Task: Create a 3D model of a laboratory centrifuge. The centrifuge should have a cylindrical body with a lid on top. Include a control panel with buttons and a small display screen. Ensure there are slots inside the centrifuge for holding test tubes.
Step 59:
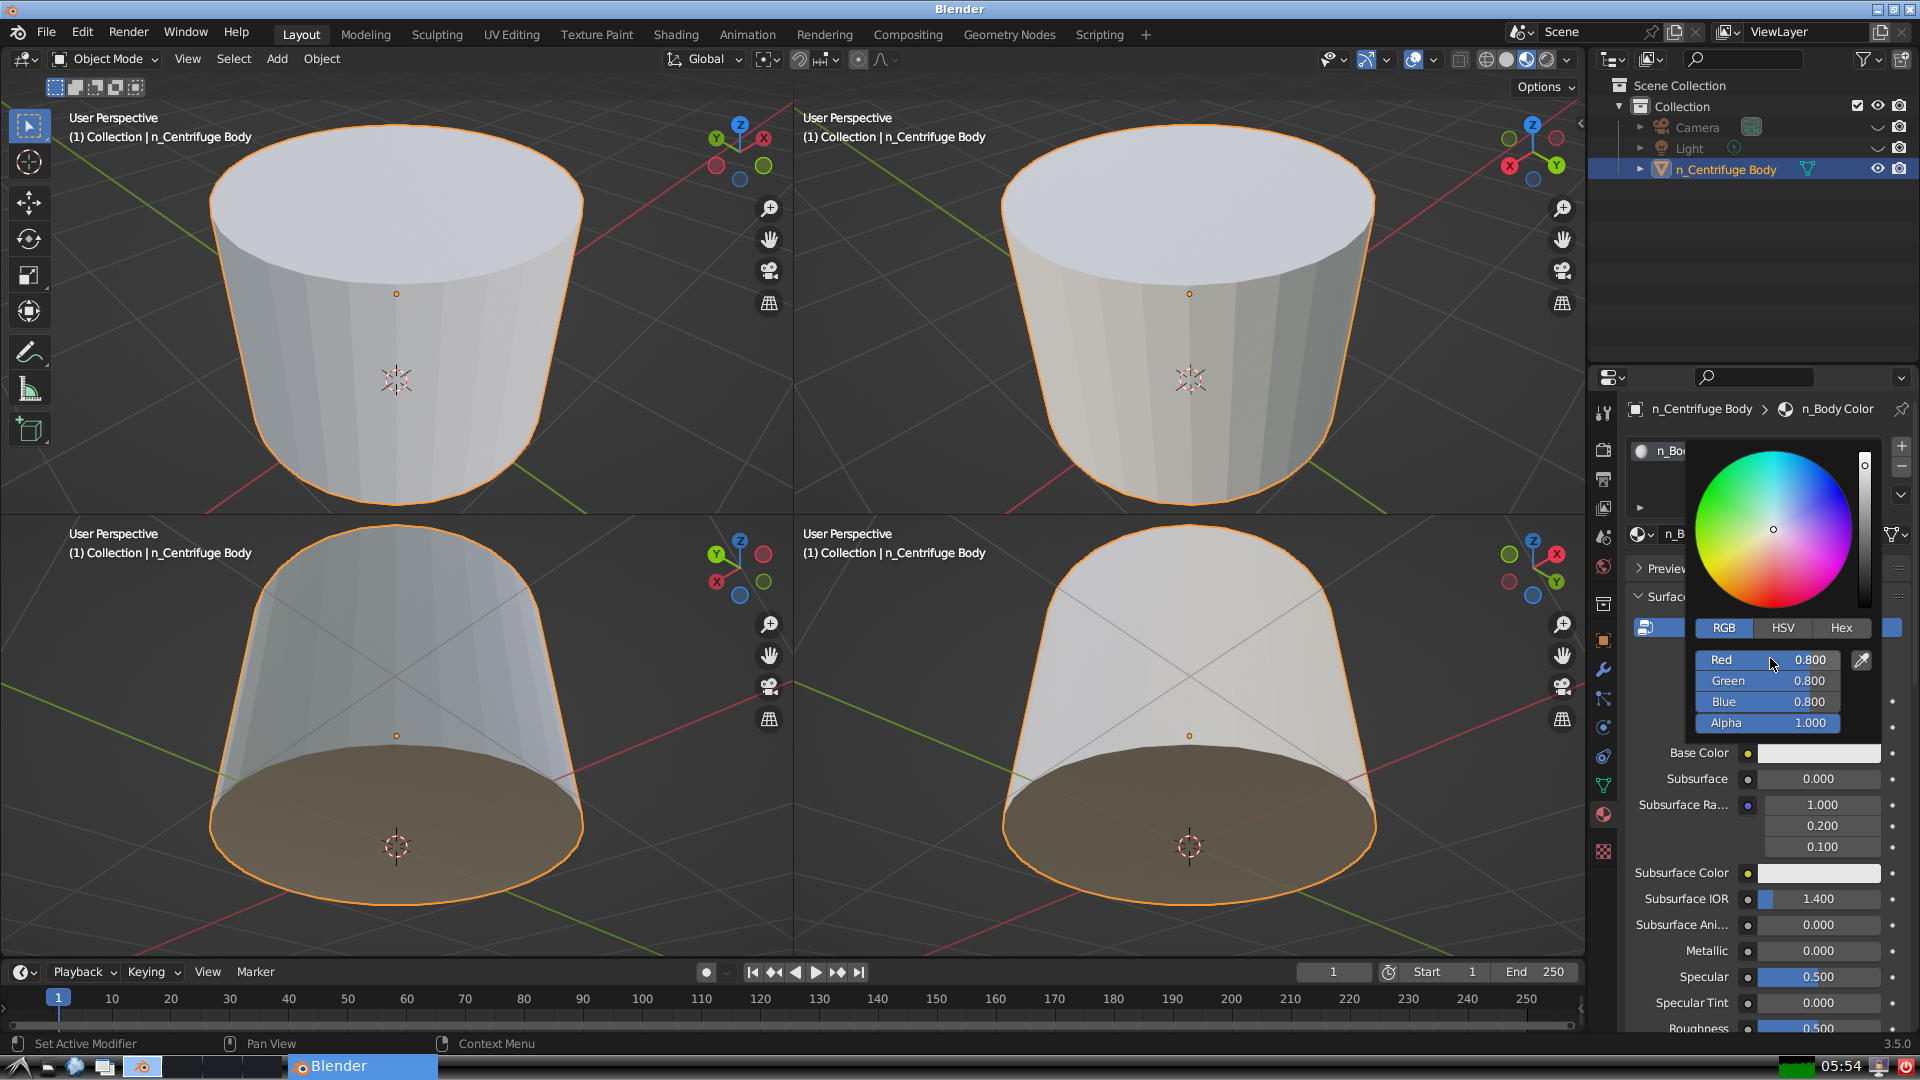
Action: click: no